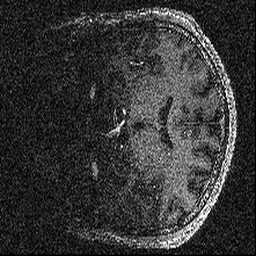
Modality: T1w
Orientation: coronal
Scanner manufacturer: siemens
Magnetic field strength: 6.98 T
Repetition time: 3.58 s
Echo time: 0.00241 s